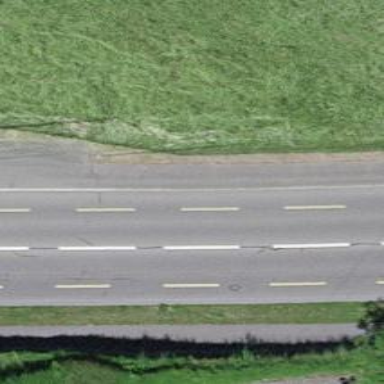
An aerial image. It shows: Primary highway with advisory cycle lane.